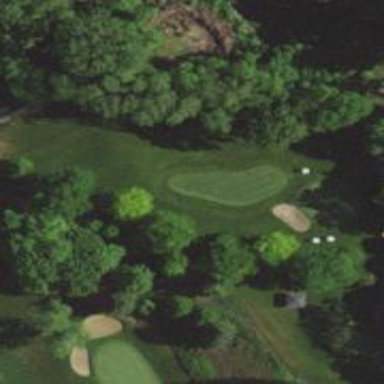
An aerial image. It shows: Golf hole.